Interaction volume radius: 5 \u00c5
Interaction volume height: 10 \u00c5
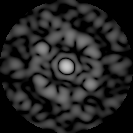
Disorder parameter: 0.6653